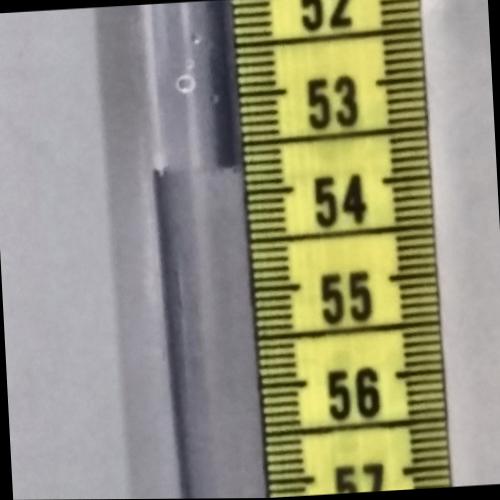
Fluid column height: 53.7 cm